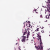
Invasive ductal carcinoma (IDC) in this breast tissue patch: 0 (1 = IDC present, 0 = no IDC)